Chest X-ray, PA view. Patient: 67 years old, sex F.
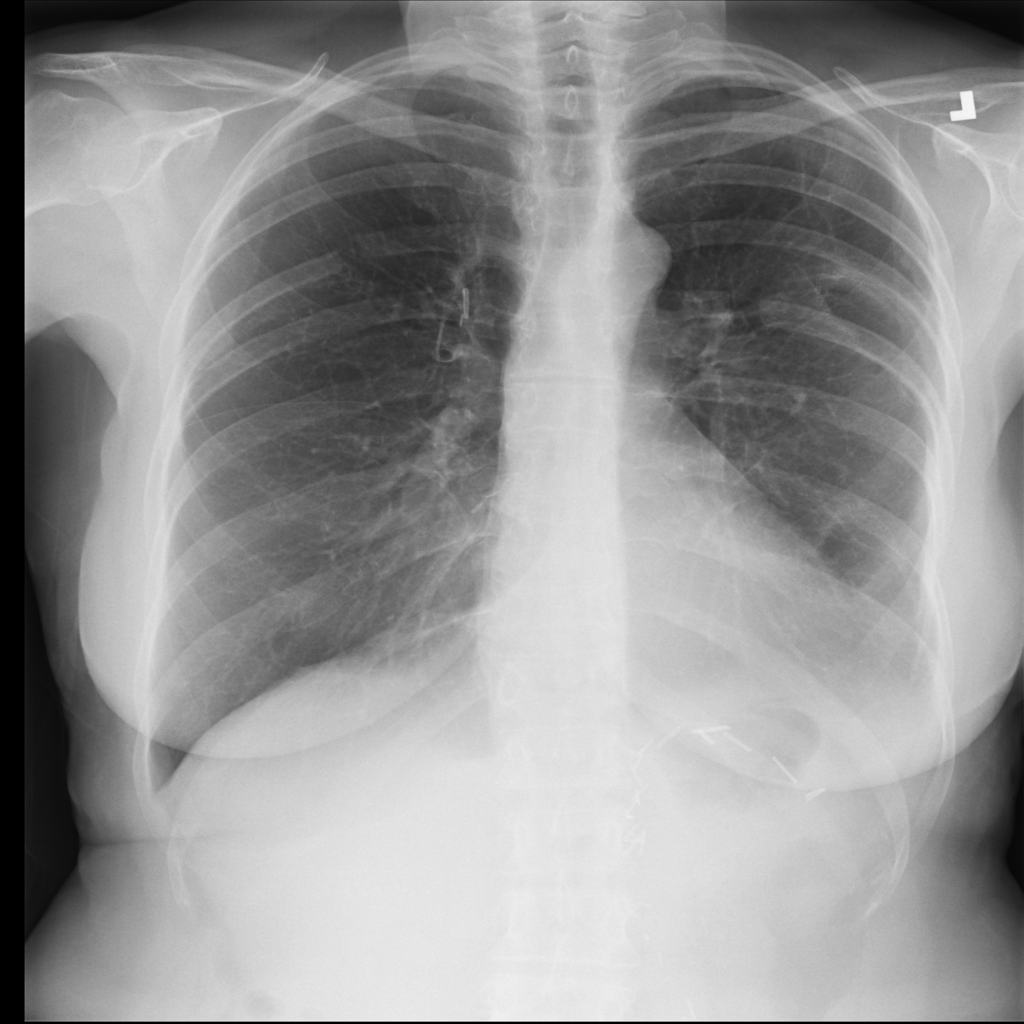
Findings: Effusion